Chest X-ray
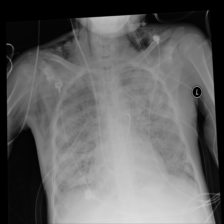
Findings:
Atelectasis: negative
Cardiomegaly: negative
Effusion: negative
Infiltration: negative
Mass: negative
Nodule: negative
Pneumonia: negative
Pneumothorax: negative
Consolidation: negative
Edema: negative
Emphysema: negative
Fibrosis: negative
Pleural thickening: negative
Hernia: negative